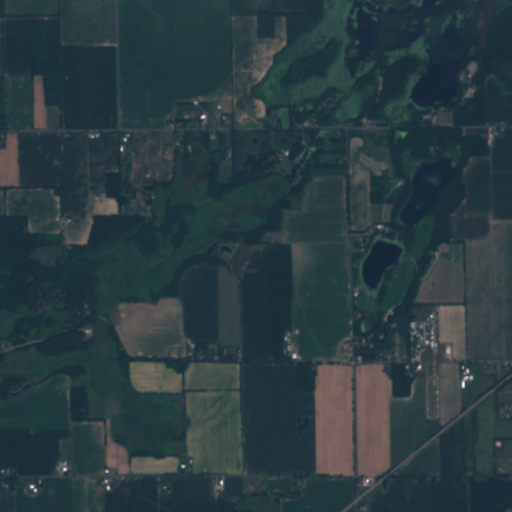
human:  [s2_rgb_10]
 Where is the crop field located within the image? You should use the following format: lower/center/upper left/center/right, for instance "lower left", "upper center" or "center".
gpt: The crop field is located in the upper left of the image.
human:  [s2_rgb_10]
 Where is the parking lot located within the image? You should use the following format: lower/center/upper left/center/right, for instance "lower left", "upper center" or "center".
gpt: The parking lot is located in the upper right of the image.
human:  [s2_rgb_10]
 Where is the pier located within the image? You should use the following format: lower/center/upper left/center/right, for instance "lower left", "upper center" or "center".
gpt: The pier is located in the upper right of the image.
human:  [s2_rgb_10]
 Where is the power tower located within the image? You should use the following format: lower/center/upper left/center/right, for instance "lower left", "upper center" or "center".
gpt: There is no power tower in the image.